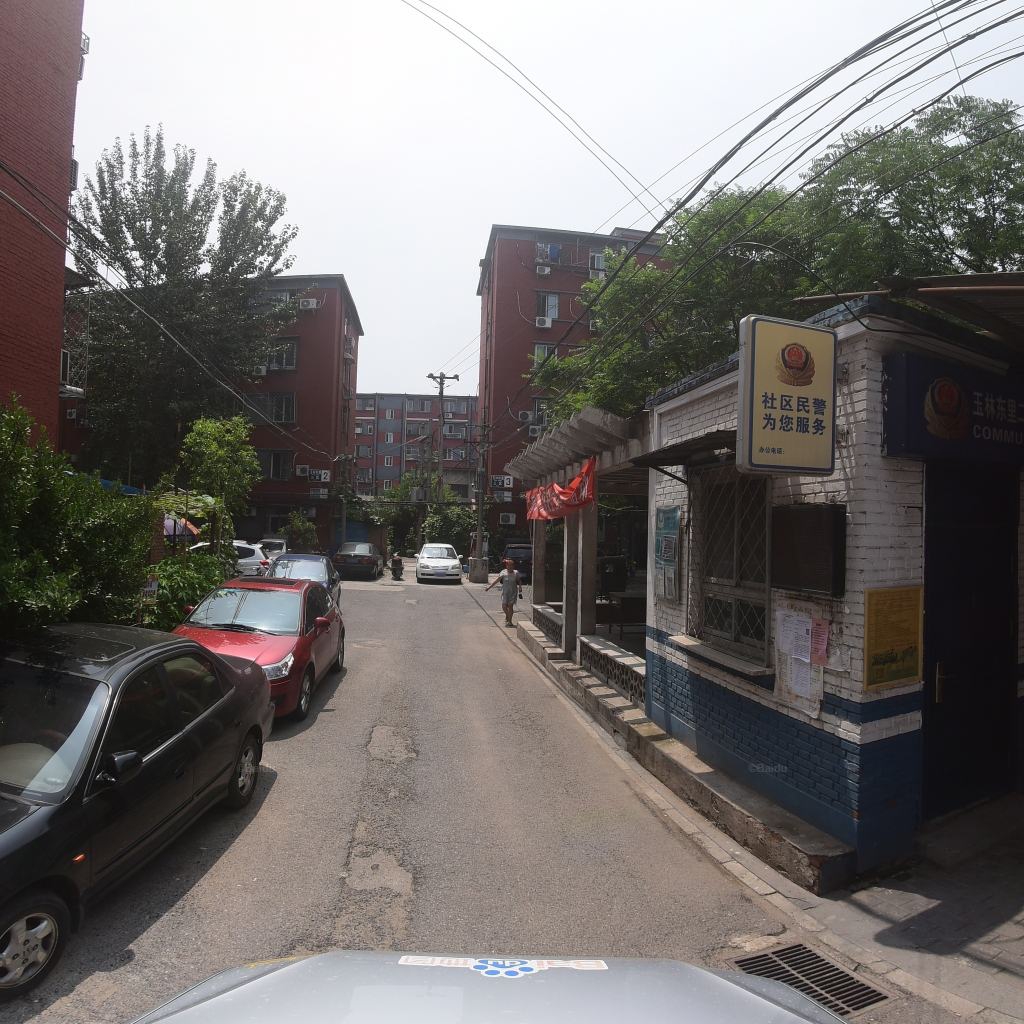
Region: Fengtai
Road damage annotations: pothole, alligator crack, pothole